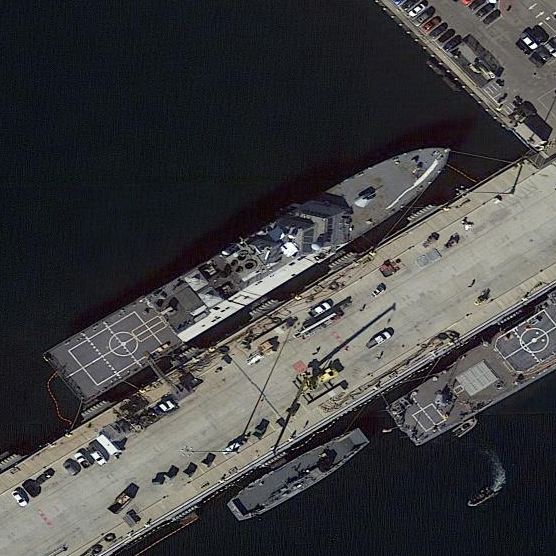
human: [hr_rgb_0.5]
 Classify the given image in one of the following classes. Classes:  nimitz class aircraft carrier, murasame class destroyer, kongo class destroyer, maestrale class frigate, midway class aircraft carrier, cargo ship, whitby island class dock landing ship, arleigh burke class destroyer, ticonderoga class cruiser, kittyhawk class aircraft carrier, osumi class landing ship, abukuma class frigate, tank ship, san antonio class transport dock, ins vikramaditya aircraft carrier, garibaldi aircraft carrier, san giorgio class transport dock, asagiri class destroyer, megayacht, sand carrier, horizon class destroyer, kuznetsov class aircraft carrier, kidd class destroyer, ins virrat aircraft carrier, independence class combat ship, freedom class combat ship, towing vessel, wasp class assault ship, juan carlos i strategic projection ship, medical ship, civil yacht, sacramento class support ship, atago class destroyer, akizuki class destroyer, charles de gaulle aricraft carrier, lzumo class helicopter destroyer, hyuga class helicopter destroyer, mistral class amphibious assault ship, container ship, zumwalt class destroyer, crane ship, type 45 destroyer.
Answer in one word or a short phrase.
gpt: Freedom class combat ship